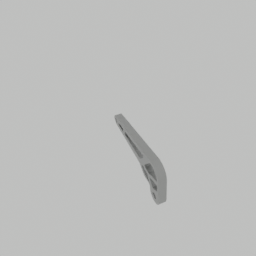
Label: mechanical